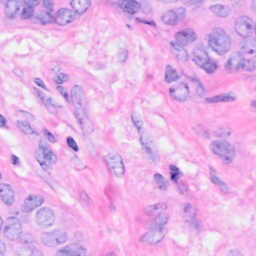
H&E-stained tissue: Breast